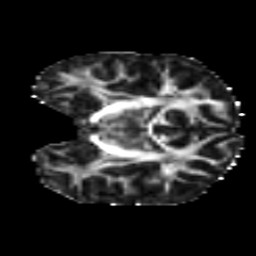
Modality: FA
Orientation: coronal
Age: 12
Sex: male
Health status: ill
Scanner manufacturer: ge
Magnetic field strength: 3 T
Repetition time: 6.752 s
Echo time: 0.079 s